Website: home-depot
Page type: account-dashboard
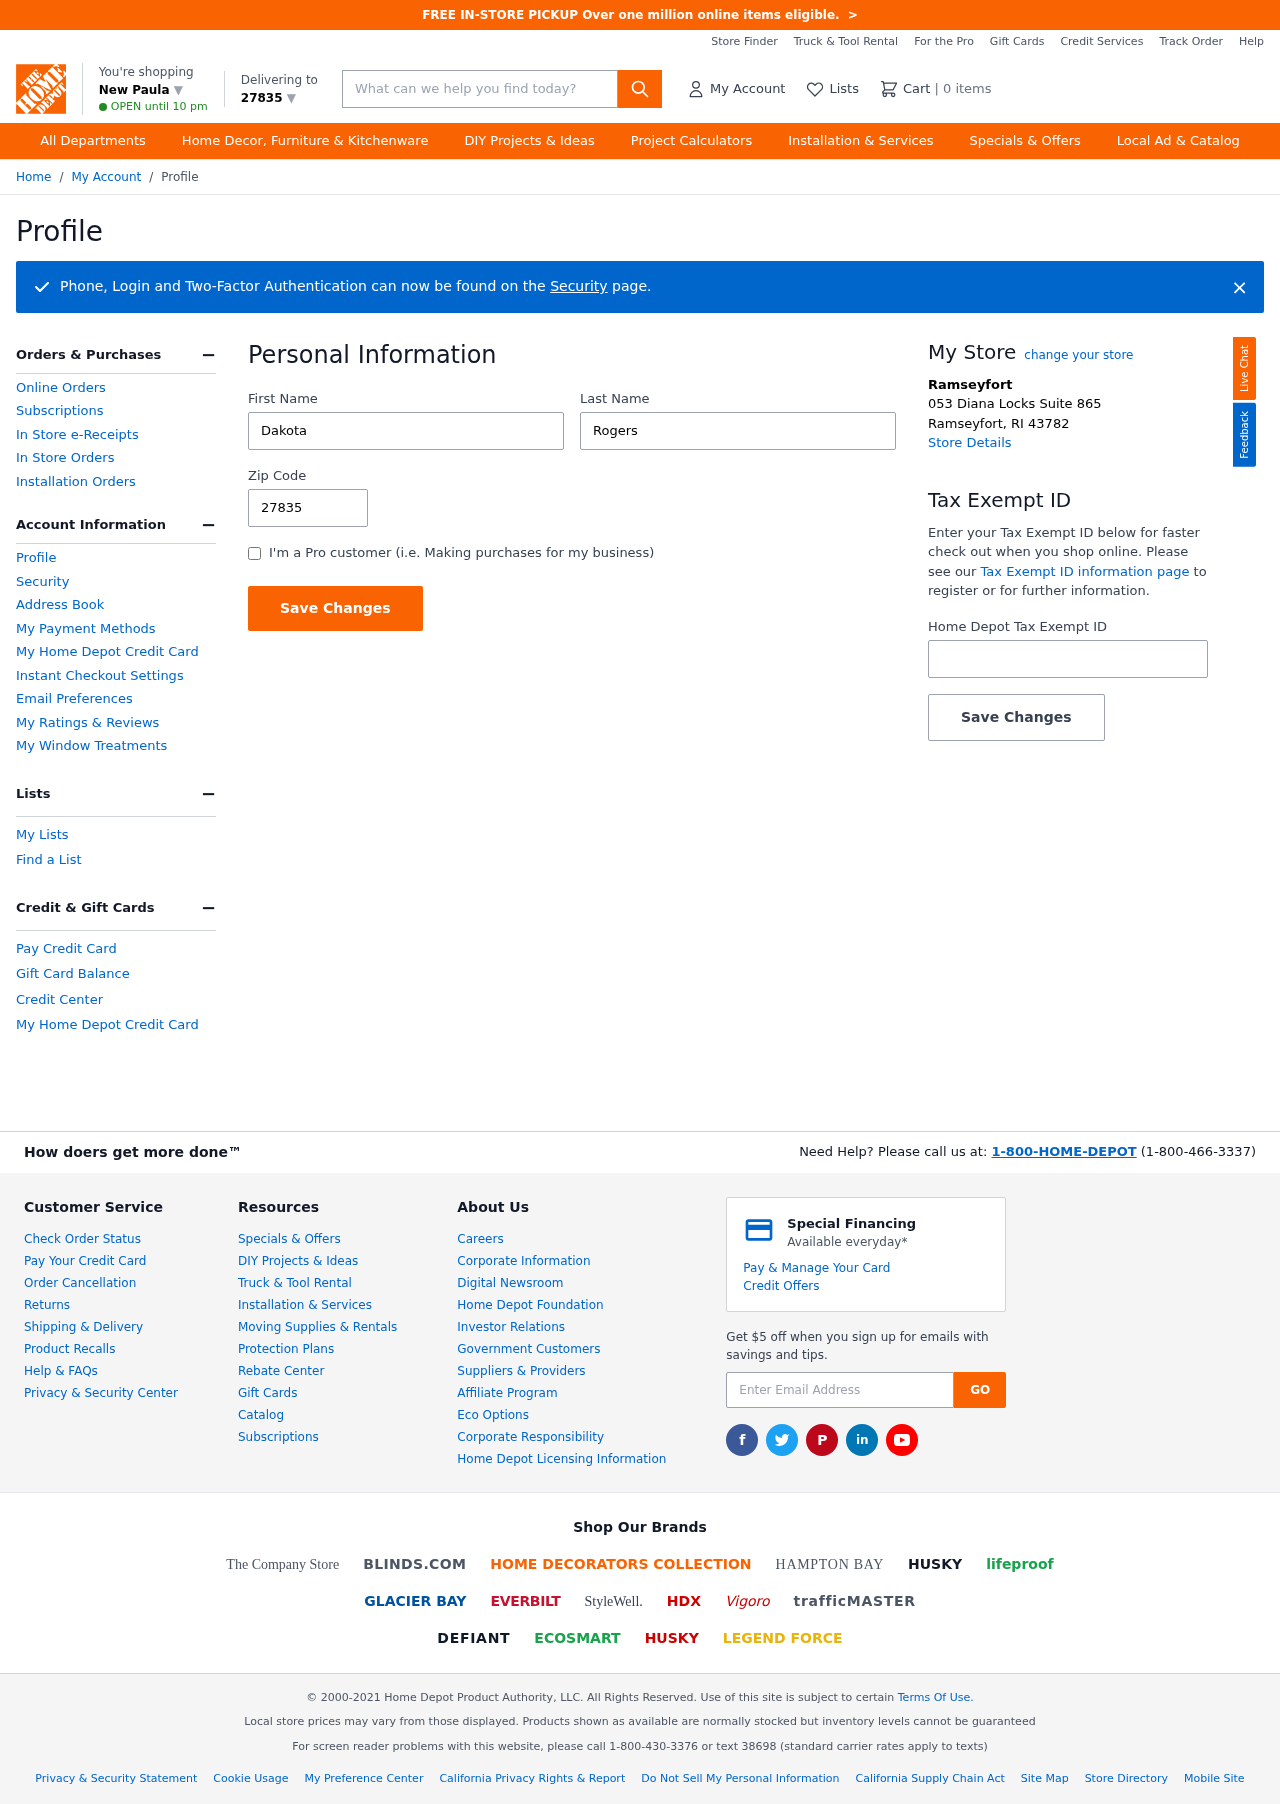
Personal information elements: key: PII_CITY
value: New Paula ▼
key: PII_FIRSTNAME
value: Dakota
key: PII_LASTNAME
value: Rogers
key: PII_LOCATION1_CITY
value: Ramseyfort
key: PII_LOCATION1_CITY_STATE_ZIP
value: Ramseyfort, RI 43782
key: PII_LOCATION1_STREET
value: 053 Diana Locks Suite 865
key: PII_POSTCODE
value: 27835 ▼
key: PII_POSTCODE
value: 27835
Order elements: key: ORDER_NUM_ITEMS
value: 0
Search elements: key: HEADER_SEARCH
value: What can we help you find today?